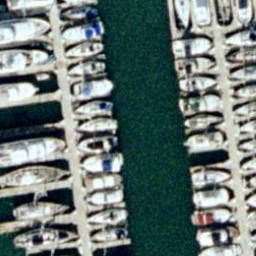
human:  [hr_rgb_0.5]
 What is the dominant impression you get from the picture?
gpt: harbor